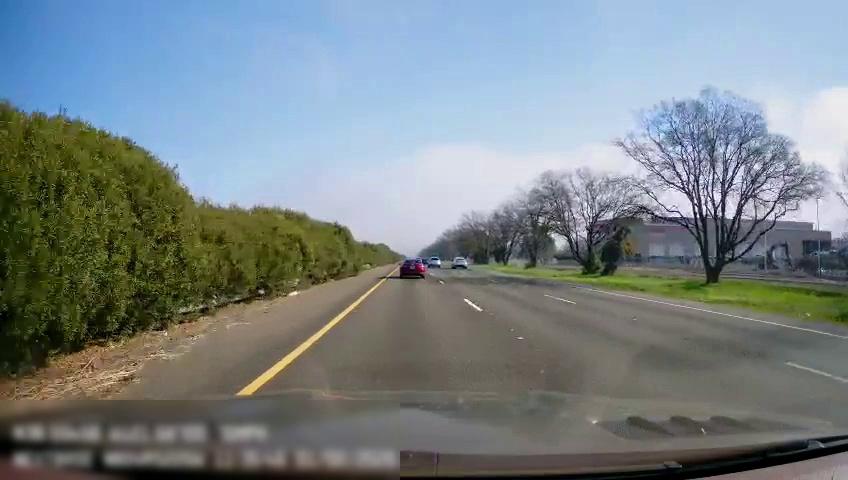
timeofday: Day
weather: Sunny
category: Drivable Space
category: Vehicles | Car
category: Vehicles | SUV
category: Vehicles | SUV
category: Lanes | Current Lane
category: Lanes | Current Lane
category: Lanes | Alternate Lane
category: Lanes | Alternate Lane